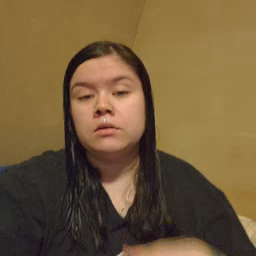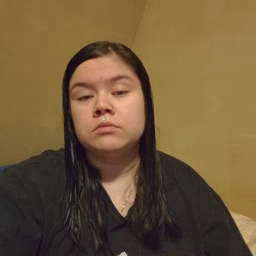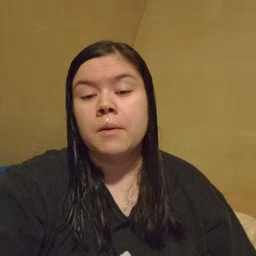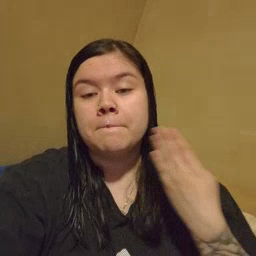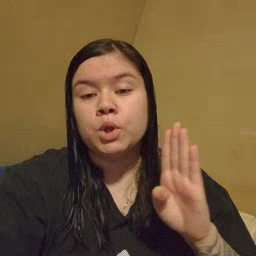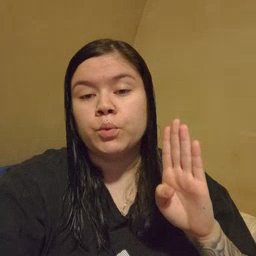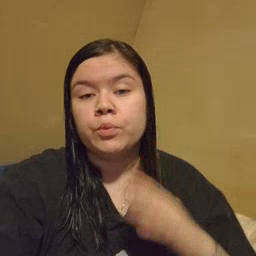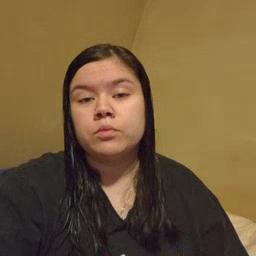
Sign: blue